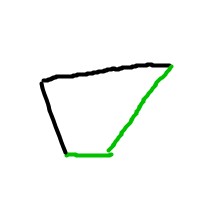
Shape: trapezoid